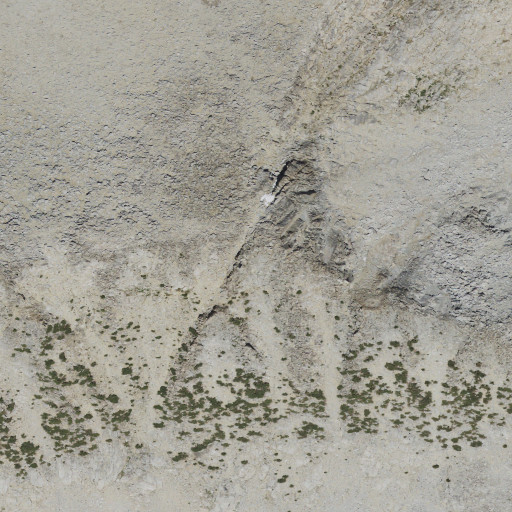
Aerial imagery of mountain in California named Donohue Peak containing barren land, shrub, snow, and grassland